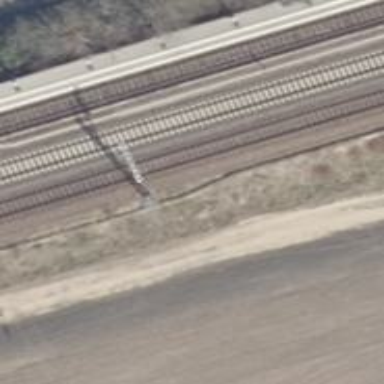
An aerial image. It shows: Railway milestone with catenary mast.